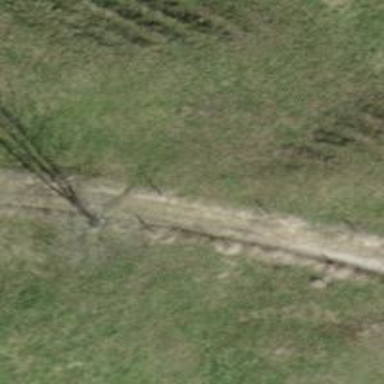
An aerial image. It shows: Gravel path.